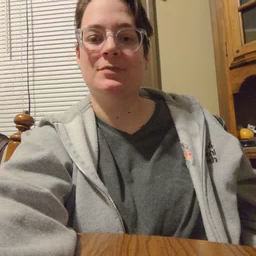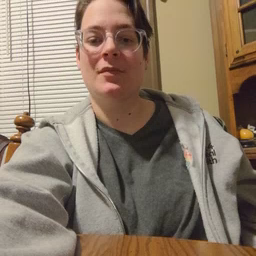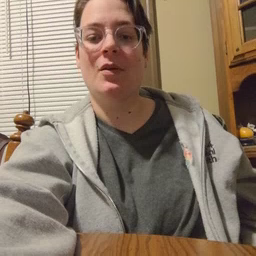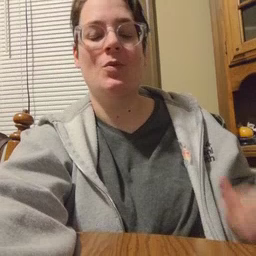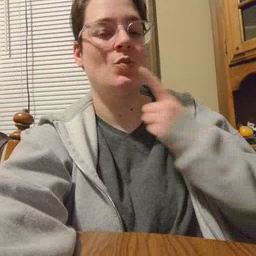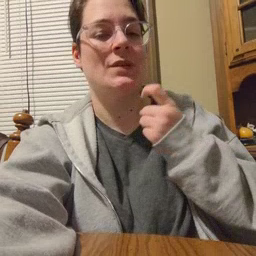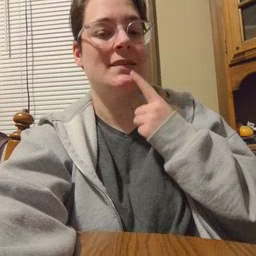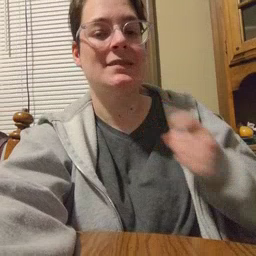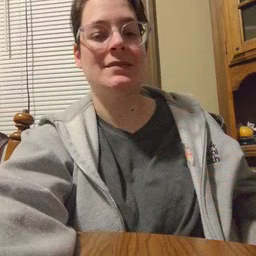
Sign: red